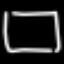
Label: square